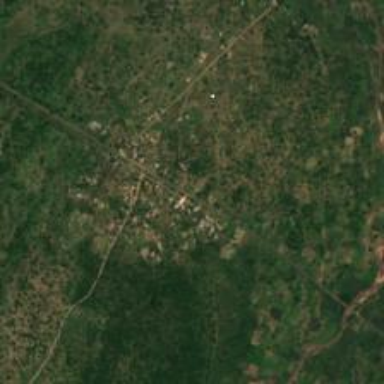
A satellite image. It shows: Village.